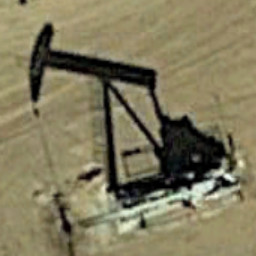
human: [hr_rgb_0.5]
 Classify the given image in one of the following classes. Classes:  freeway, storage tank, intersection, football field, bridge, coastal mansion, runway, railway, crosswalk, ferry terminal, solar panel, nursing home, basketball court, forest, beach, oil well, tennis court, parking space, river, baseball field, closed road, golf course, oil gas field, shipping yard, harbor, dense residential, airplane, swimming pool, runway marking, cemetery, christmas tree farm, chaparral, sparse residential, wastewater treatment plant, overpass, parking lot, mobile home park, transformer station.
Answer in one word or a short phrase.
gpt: oil well